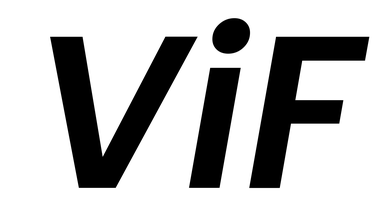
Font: Poppins-SemiBoldItalic